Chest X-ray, PA view. Patient: 75 years old, sex M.
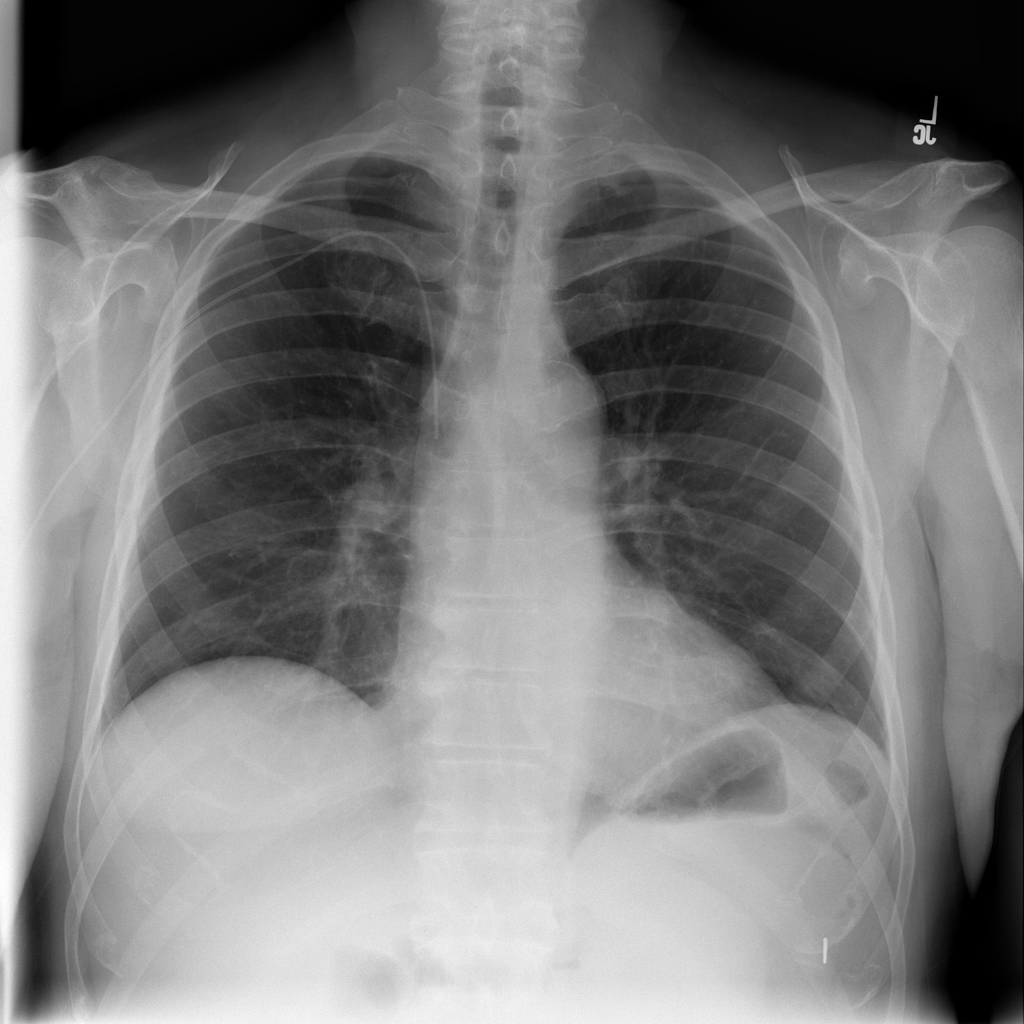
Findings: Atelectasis